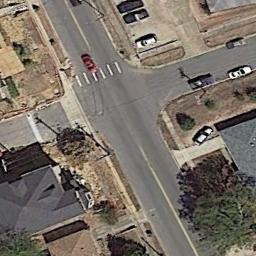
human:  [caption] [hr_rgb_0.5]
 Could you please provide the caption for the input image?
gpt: There are many different shapes of buildings beside the intersection .

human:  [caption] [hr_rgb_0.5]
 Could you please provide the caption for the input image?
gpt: There are several moving vehicles on the road at the intersection, With many buildings and some trees around the intersection .

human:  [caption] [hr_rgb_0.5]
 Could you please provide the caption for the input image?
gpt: There aren't many cars at the intersection .

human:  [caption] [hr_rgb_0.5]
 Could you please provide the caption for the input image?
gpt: An intersection with sparse traffic is between some buildings and clearings .

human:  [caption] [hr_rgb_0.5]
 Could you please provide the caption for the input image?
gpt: There are brown empty land and a black building beside the intersection .